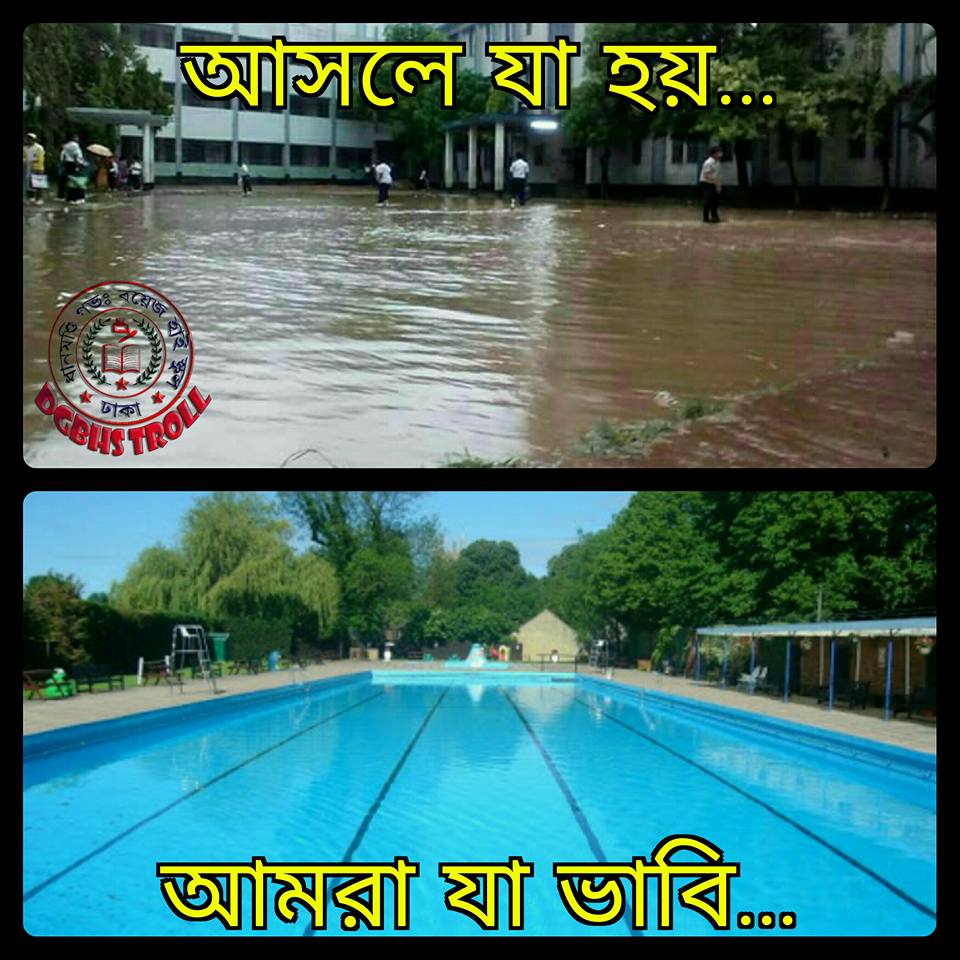
Caption: আসলে যা হয়     আমরা যা ভাবি ...
Label: non-hate